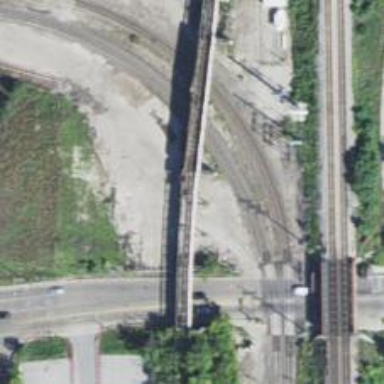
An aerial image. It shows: Disused railway bridge.